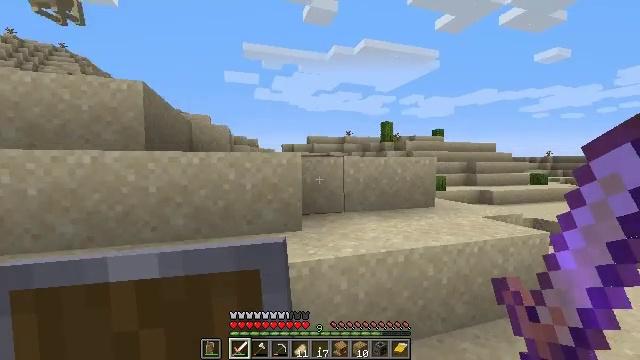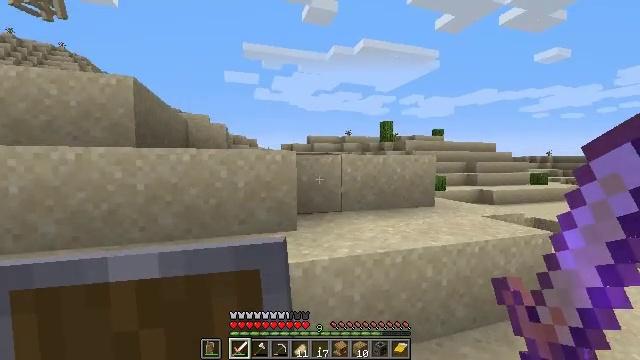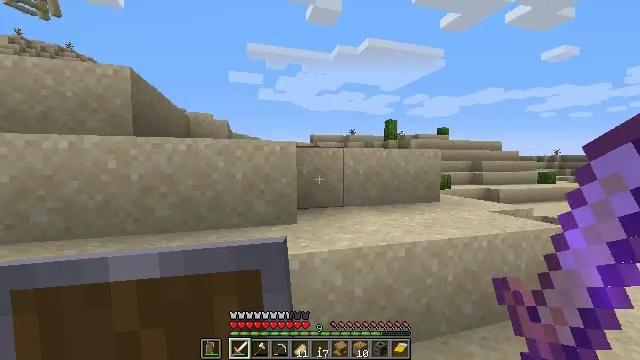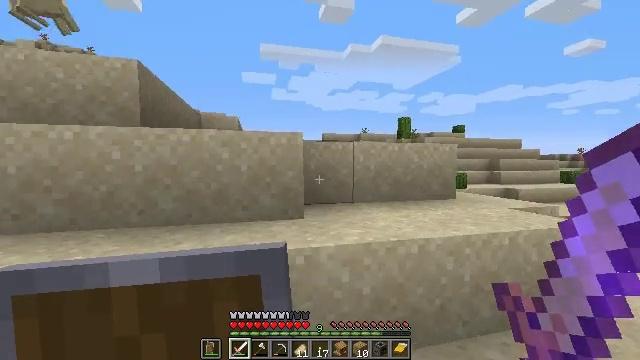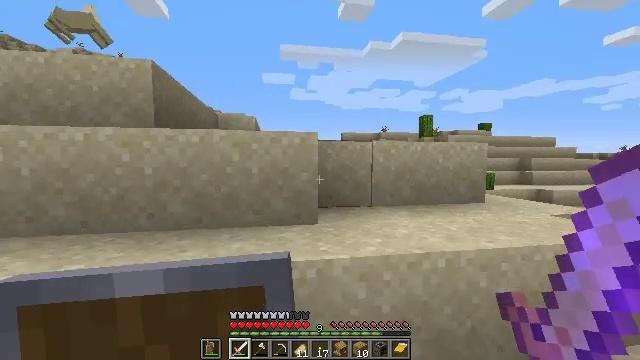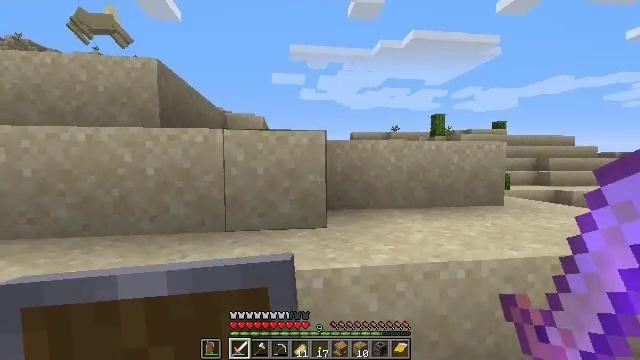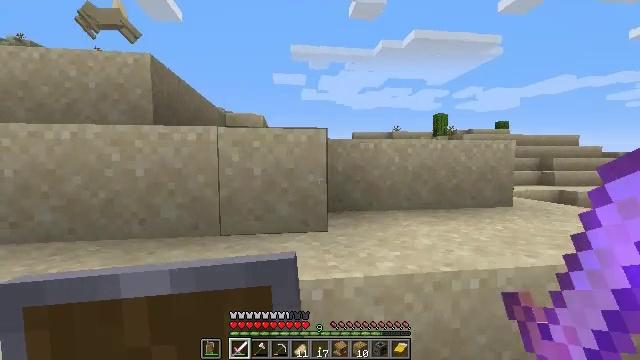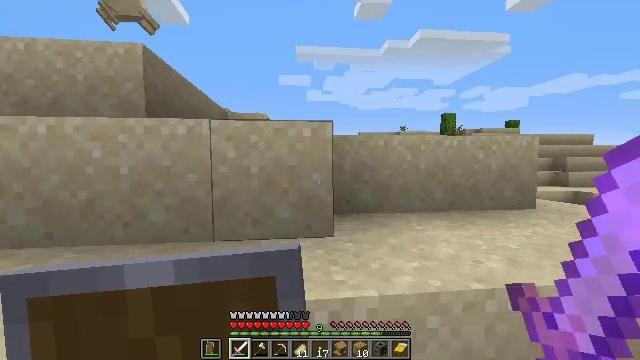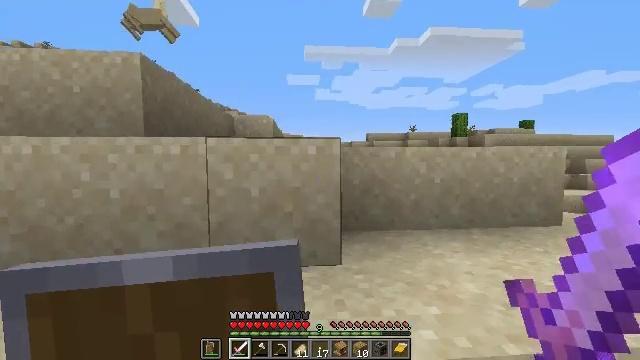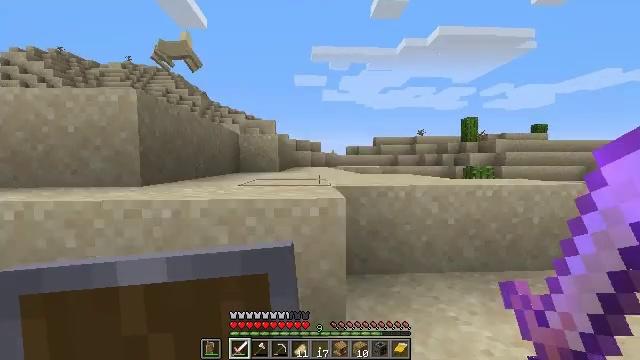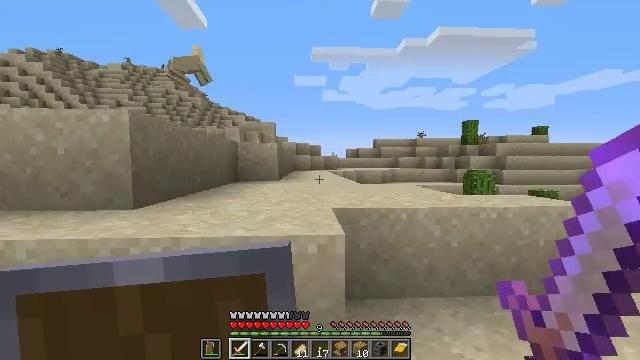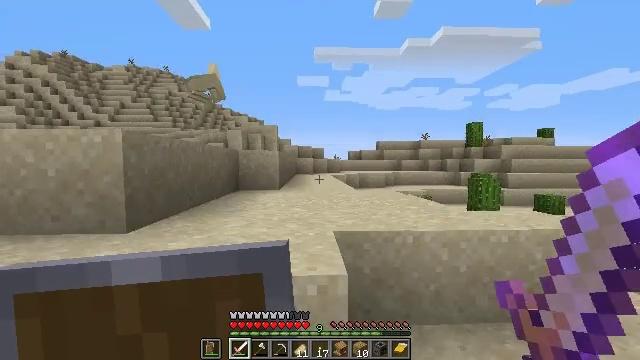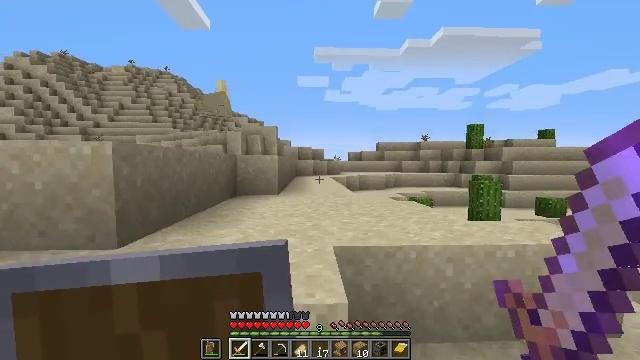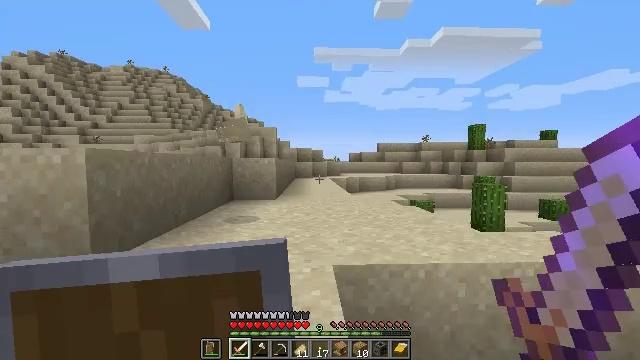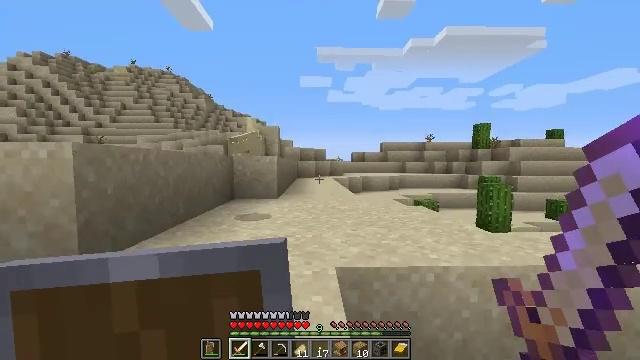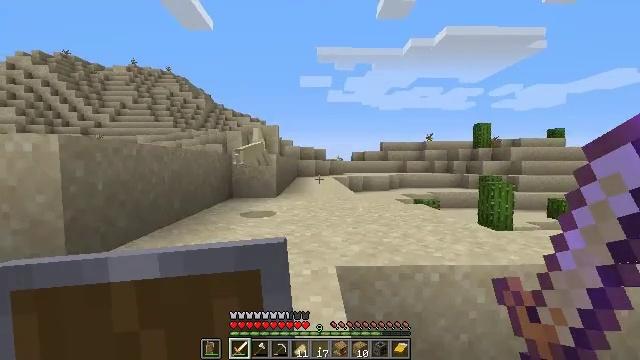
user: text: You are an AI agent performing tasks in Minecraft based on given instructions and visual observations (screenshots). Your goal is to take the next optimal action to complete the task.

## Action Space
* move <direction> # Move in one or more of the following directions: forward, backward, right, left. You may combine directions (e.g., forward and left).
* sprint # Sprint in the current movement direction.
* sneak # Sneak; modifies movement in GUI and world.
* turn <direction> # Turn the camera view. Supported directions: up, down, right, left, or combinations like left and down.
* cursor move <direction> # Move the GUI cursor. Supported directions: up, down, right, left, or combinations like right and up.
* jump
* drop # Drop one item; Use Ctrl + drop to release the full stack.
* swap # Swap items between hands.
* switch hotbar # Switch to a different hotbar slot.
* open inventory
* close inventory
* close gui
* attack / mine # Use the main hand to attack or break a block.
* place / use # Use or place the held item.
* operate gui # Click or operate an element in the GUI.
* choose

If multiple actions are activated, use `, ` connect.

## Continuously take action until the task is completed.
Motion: motion action
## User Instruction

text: Break the sugar cane.
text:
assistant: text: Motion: move forward
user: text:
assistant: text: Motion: move forward
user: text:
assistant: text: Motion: move forward, turn left
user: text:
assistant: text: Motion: move forward, turn left
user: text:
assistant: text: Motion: move forward, turn left
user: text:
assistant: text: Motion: move forward
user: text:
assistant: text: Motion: move forward, turn left
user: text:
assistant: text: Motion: move forward, turn left, jump
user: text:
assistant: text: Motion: move forward, turn left, jump
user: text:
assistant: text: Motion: move forward, jump
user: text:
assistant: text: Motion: move forward, jump
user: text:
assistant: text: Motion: move forward, jump
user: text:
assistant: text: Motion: move forward
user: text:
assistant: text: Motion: move forward
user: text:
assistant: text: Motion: move forward, jump
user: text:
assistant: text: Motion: move forward, jump
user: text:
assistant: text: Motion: move forward, jump
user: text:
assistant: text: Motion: move forward, jump
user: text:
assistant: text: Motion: move forward, jump
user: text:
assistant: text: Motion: move forward, jump
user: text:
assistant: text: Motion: move forward, jump
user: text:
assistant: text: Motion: move forward
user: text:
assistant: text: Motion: move forward, sprint
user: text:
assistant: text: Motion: move forward, sprint, turn right
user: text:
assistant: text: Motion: move forward, sprint, turn right
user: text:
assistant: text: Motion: move forward, sprint
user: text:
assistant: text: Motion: move forward, jump
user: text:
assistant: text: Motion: move forward, jump
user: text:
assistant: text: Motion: move forward, jump
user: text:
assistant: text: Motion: move forward, jump